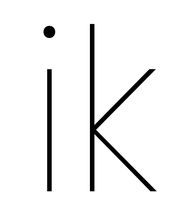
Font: Poppins-Thin